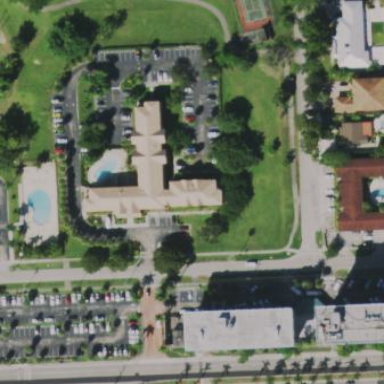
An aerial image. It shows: Hotel building.